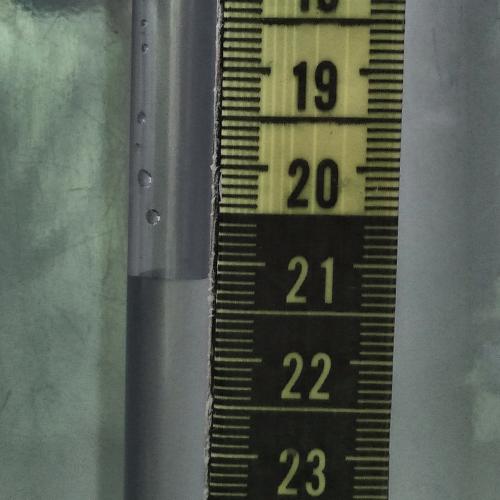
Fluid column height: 21.2 cm